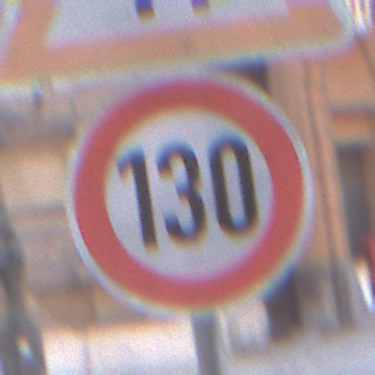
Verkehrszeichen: Geschwindigkeit130
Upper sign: EinseitigVerengteFahrbahnRechts
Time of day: SunriseSunset
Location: Outdoor (Urban)
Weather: PartlyCloudy
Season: NotSpecified
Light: Natural